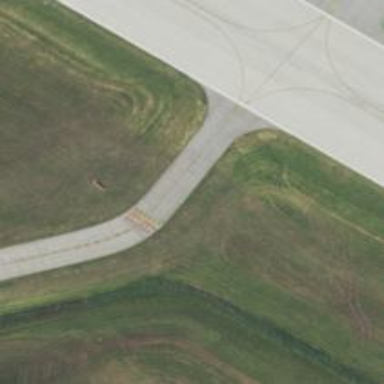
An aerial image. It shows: Image of taxiway at airport.